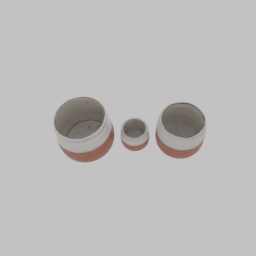
Label: decoration